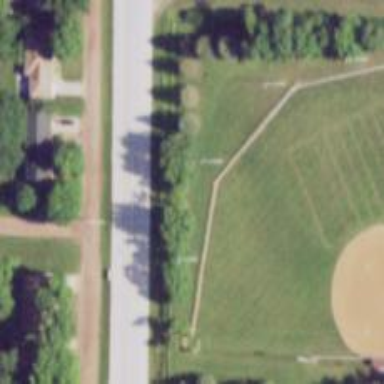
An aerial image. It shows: Baseball pitch for leisure land activities.